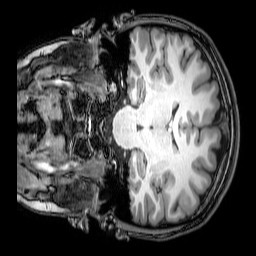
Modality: T1w
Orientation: coronal
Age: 22
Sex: female